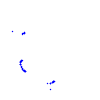
Particle: kaon